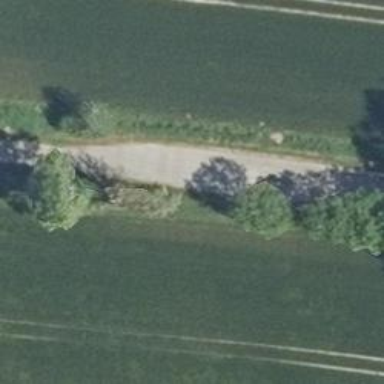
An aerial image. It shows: Passing place on the road.